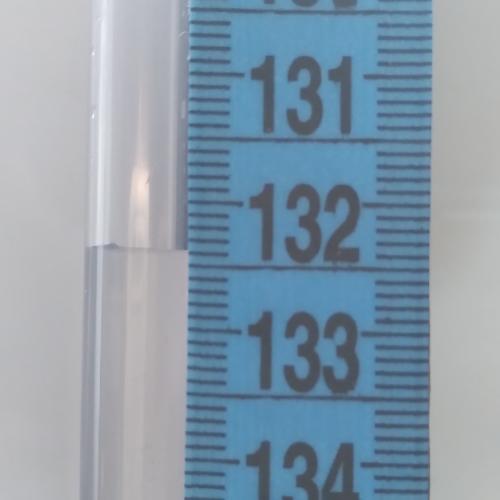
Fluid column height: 132.4 cm